Question: I get list of all COM ports and add their names to a QComboBox using this code:
'''
QList<QSerialPortInfo> com_ports = QSerialPortInfo::availablePorts();
QSerialPortInfo port;
foreach(port, com_ports)
{
ui->comboBox_com_ports->addItem(port.portName());
}
'''
I have only COM3 but 'availablePorts()' function returns two members which are like this:
What is wrong with my code?
Note: I use "MSVC2012 OpenGL 32bit" as compiler.
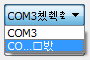
Answer: The QtSerialPort module is supposed to return all the ports on your Windows; that means it will also return pseudo ports, not just only real native ports.
This is a deliberate decision that was taken a while ago in the library. The situation is slightly different on Unix though, but I can assure you that it is expected.
However, this is a slightly different issue what you are facing. This is a reported regression in the 5.3 series. You can follow the corresponding report in here:
<URL>